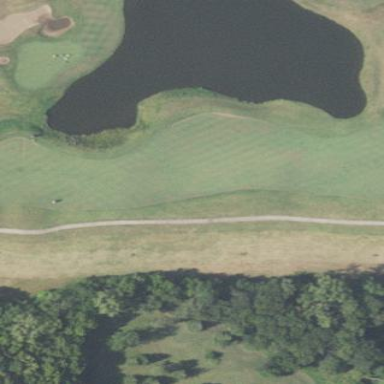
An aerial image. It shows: Water hazard in golf course. The hazard is natural water feature.